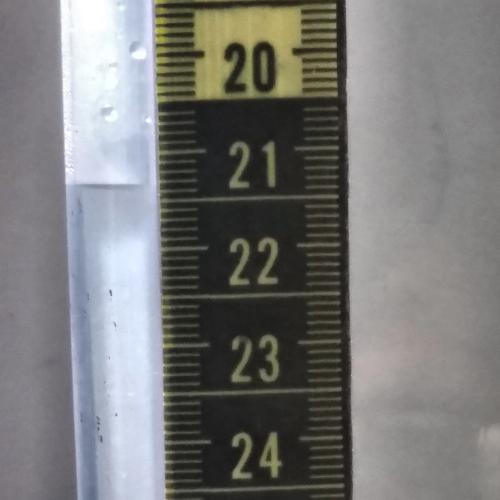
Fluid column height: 21.4 cm